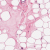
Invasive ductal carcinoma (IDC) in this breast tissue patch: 0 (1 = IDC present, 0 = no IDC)